Field crop: maize
Growth stage: 2
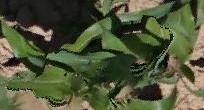
Species: maize